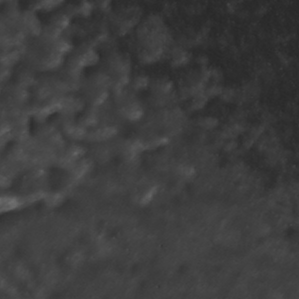
Label: non_frost